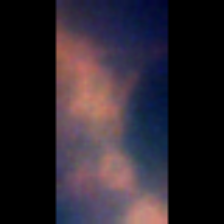
Taxon: Diatom_aggregate
Group: Diatoms